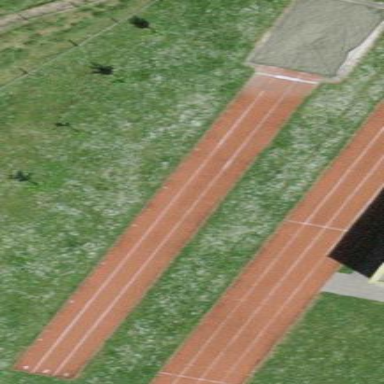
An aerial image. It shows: Athletics track located on leisure land.